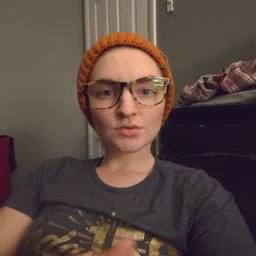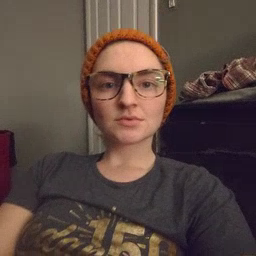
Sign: every